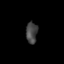
Tissue: skin
Cell type: Epithelial cells
Senescence score: 0.2775
Nuclear area (px): 238
Mean DAPI intensity: 68.328